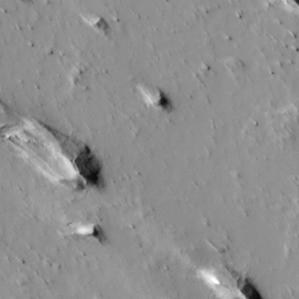
Label: non_frost